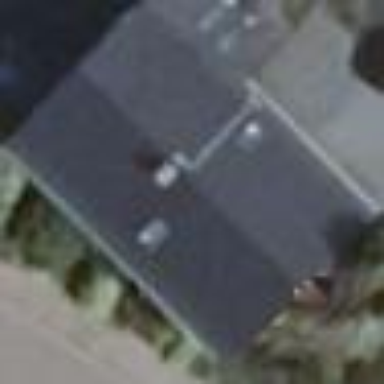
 where the roof is oriented along the structure. The color of the roof is black."